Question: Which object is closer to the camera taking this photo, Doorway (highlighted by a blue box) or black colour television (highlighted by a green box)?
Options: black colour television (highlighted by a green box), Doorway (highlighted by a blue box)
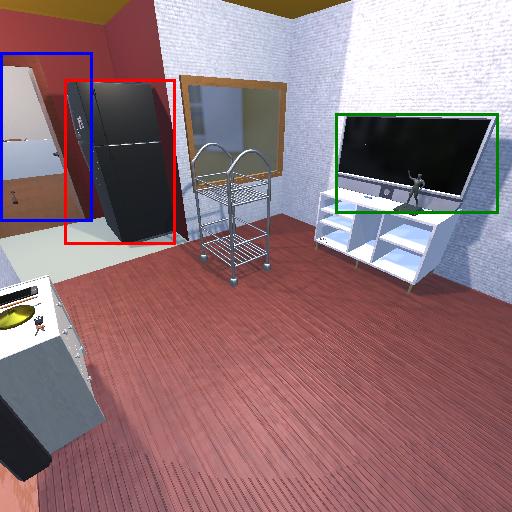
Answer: black colour television (highlighted by a green box)